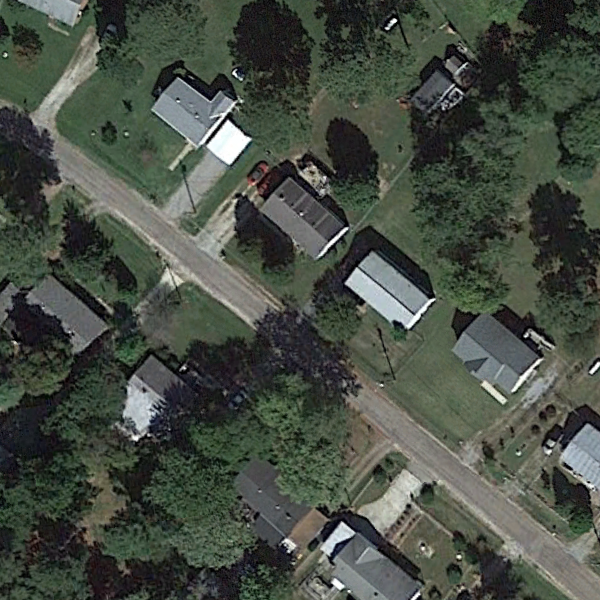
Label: MediumResidential